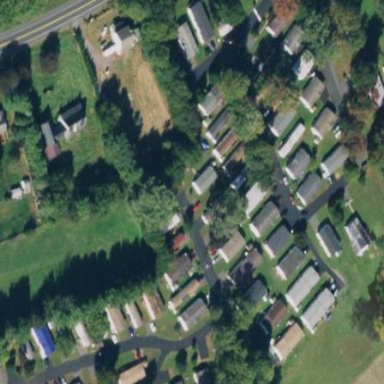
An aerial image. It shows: Residential area with mobile homes.